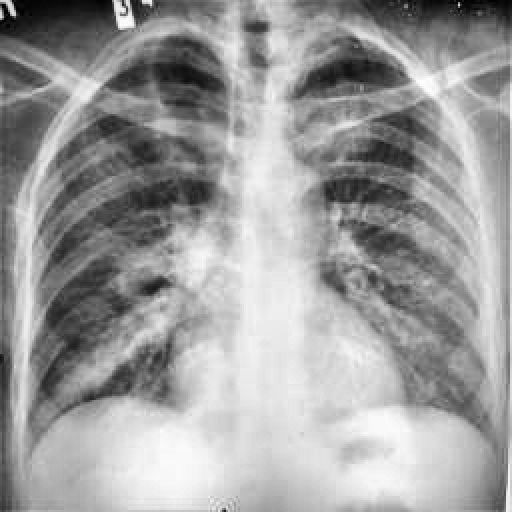
Finding: TUBERCULOSIS